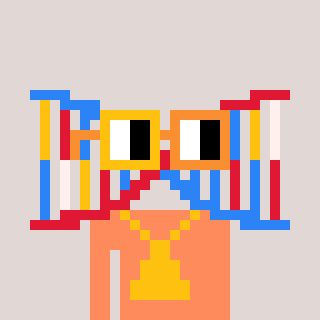
a pixel art character with square yellow and orange glasses, a dna-shaped head and a peachy-colored body on a warm background